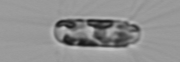
Label: Corethron_hystrix